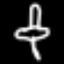
Label: airplane